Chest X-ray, PA view. Patient: 57 years old, sex M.
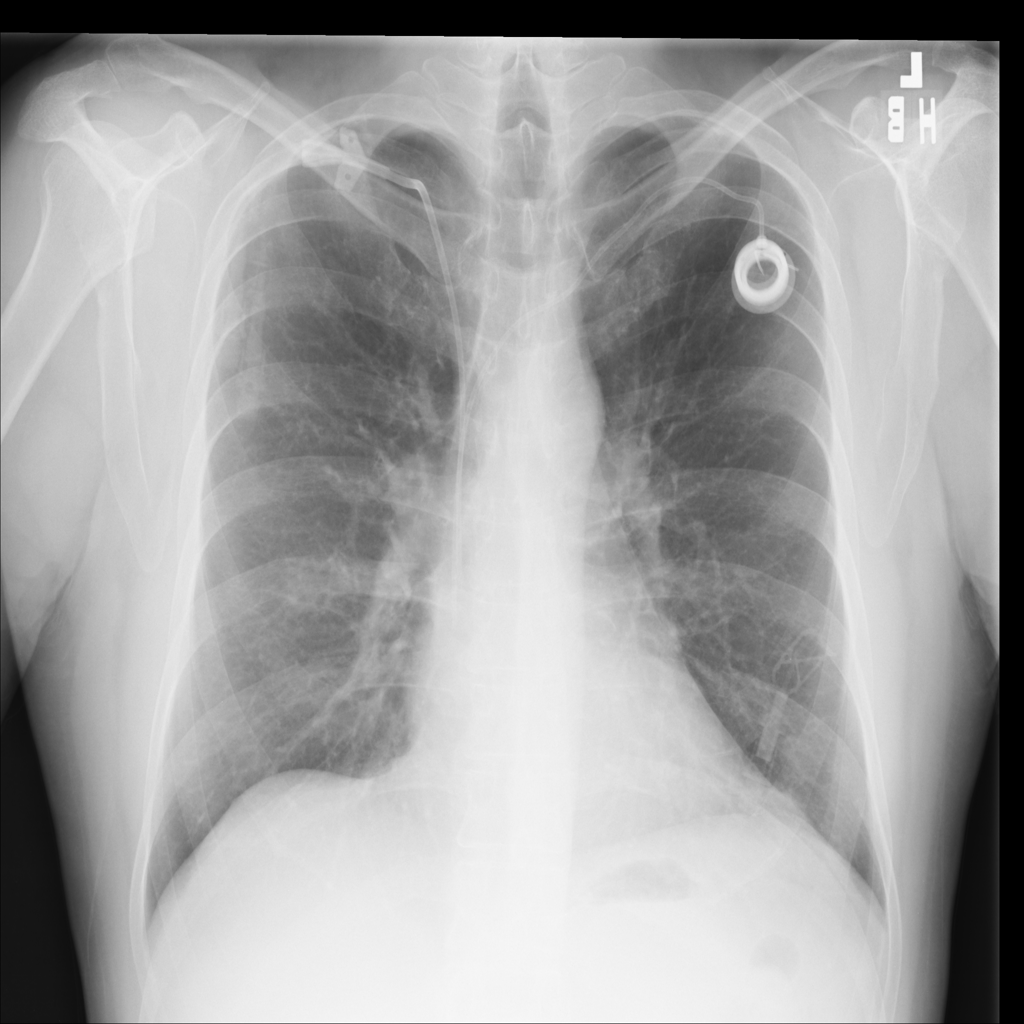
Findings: No Finding